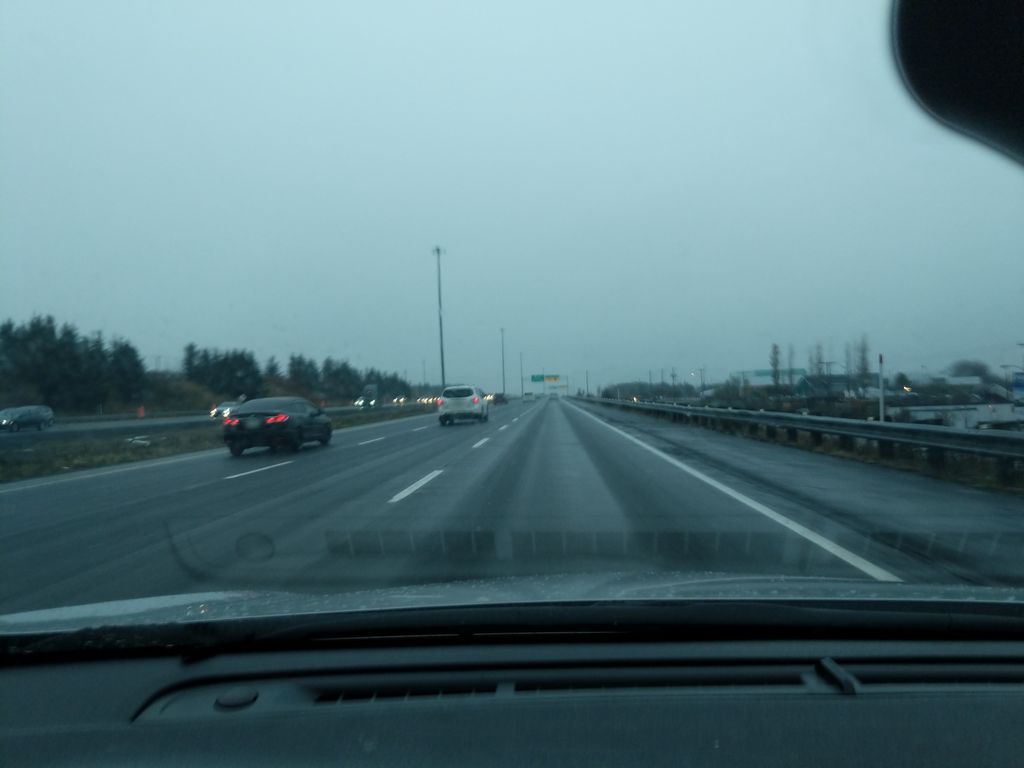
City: quebec_city